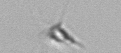
Label: Calciopappus